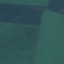
Land use / land cover class: AnnualCrop